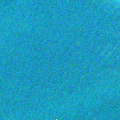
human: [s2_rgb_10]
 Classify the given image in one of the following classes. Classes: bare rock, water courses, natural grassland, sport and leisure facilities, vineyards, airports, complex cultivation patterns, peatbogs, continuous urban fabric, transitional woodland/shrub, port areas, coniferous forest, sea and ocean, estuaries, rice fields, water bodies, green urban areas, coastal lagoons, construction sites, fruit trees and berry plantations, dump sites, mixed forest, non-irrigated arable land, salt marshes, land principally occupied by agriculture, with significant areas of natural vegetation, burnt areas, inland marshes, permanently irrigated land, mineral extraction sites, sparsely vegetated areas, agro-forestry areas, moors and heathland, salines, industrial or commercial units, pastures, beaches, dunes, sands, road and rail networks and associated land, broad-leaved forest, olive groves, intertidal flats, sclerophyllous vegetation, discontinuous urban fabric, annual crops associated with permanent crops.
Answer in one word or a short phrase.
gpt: sea and ocean